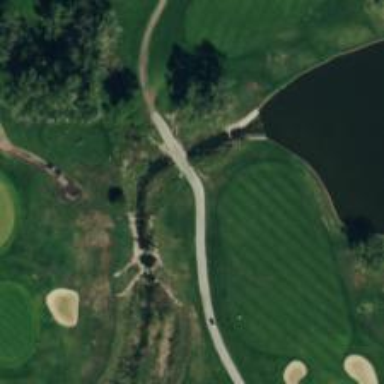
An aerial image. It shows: Asphalt track used as golf cart path. The track has grade classification of grade5.